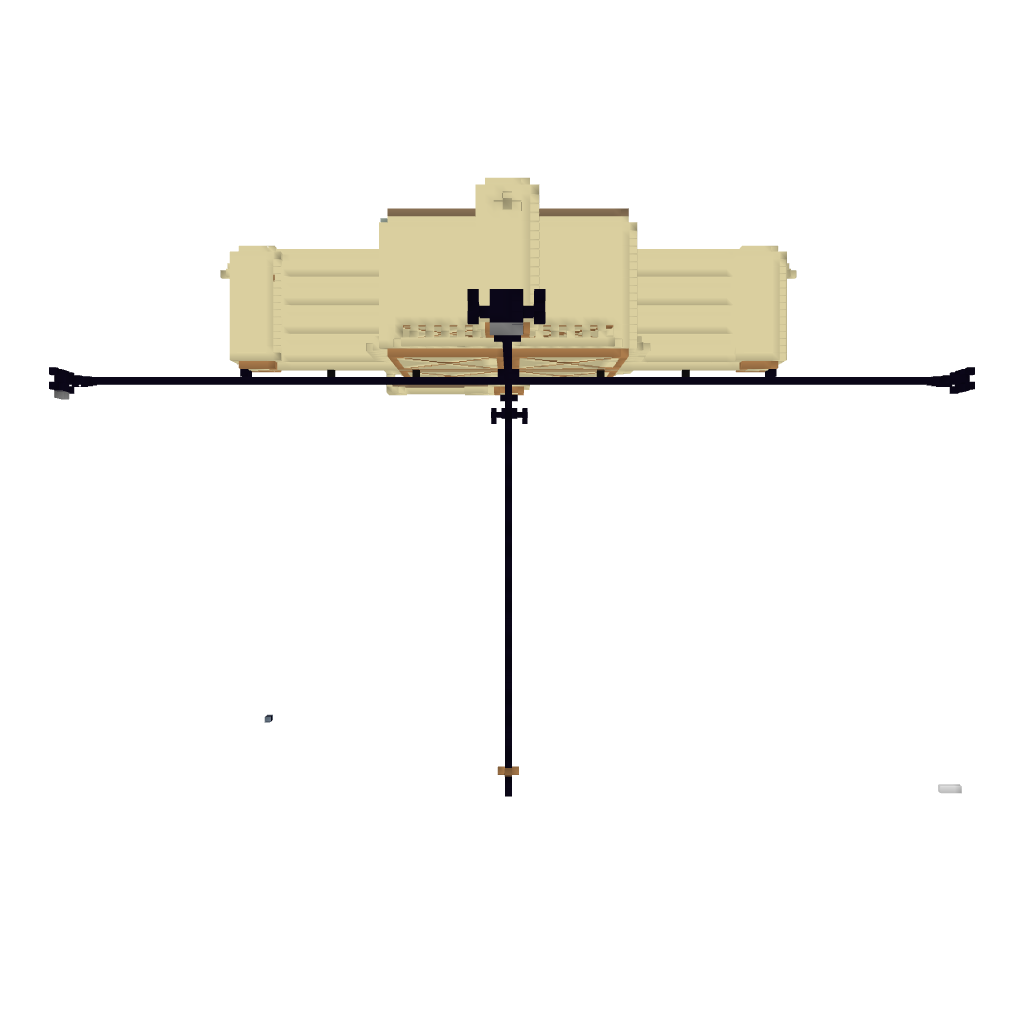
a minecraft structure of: Command Center